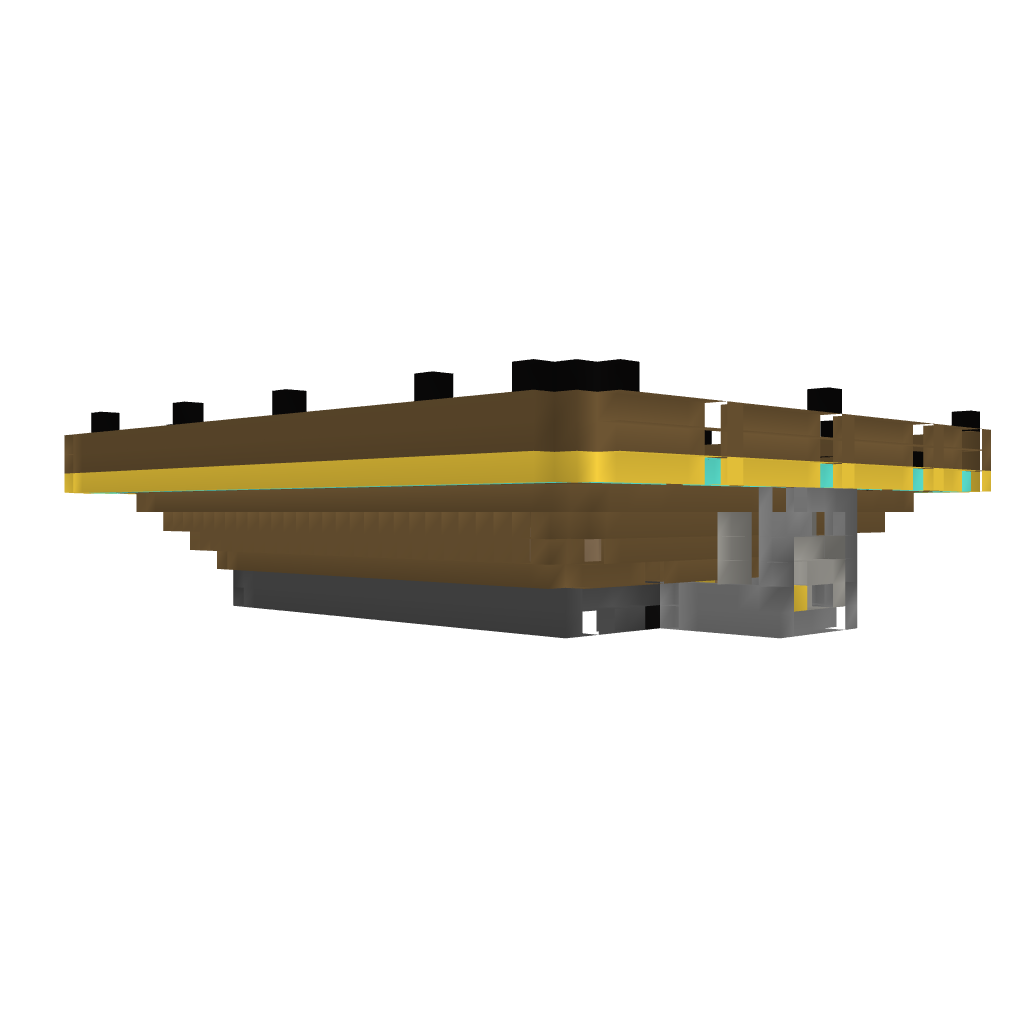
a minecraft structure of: mob vs golem arena